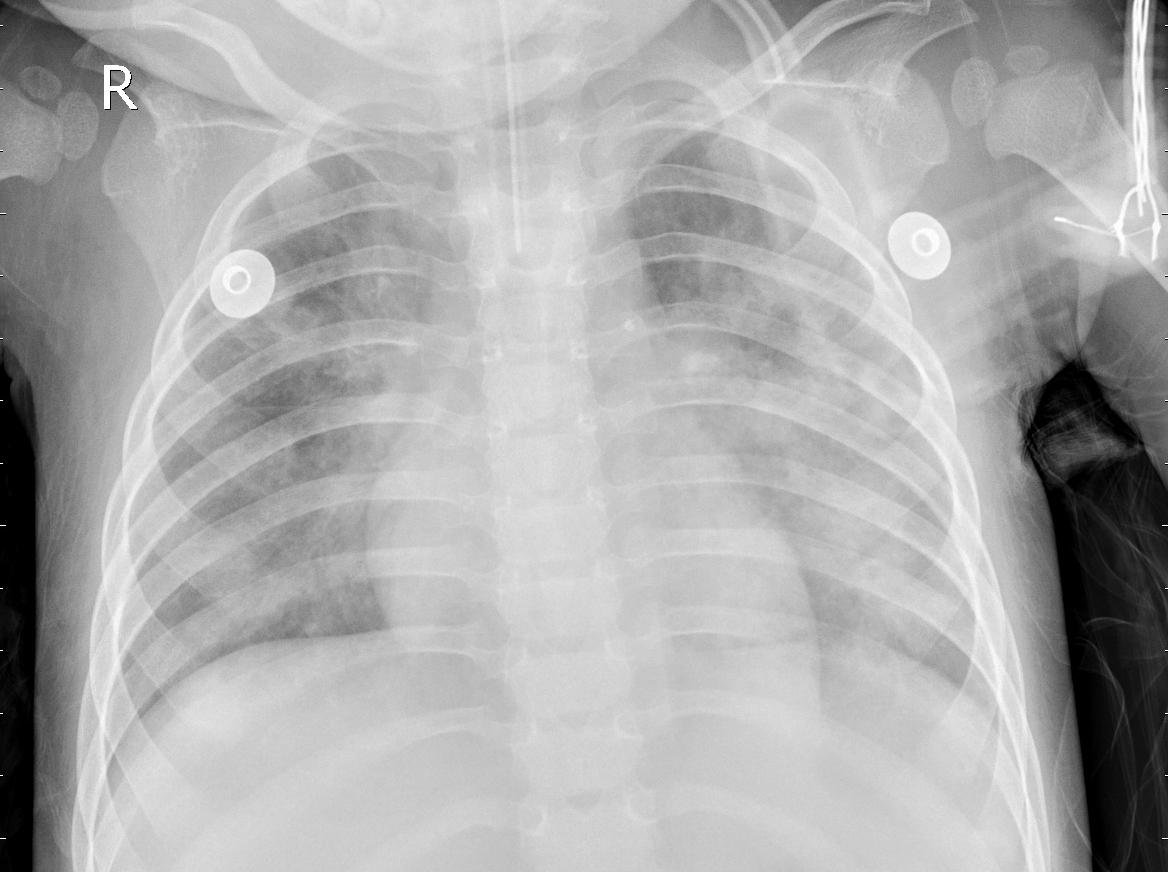
Diagnosis: PNEUMONIA